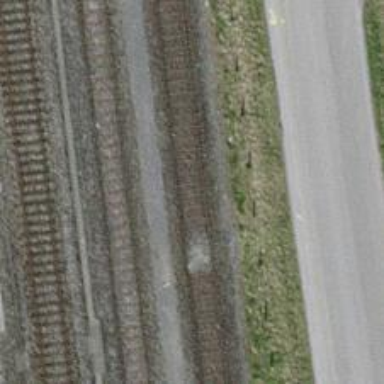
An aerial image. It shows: Rail yard with electrified rails and single track.